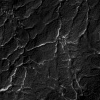
Atmospheric dust classification: not_dusty